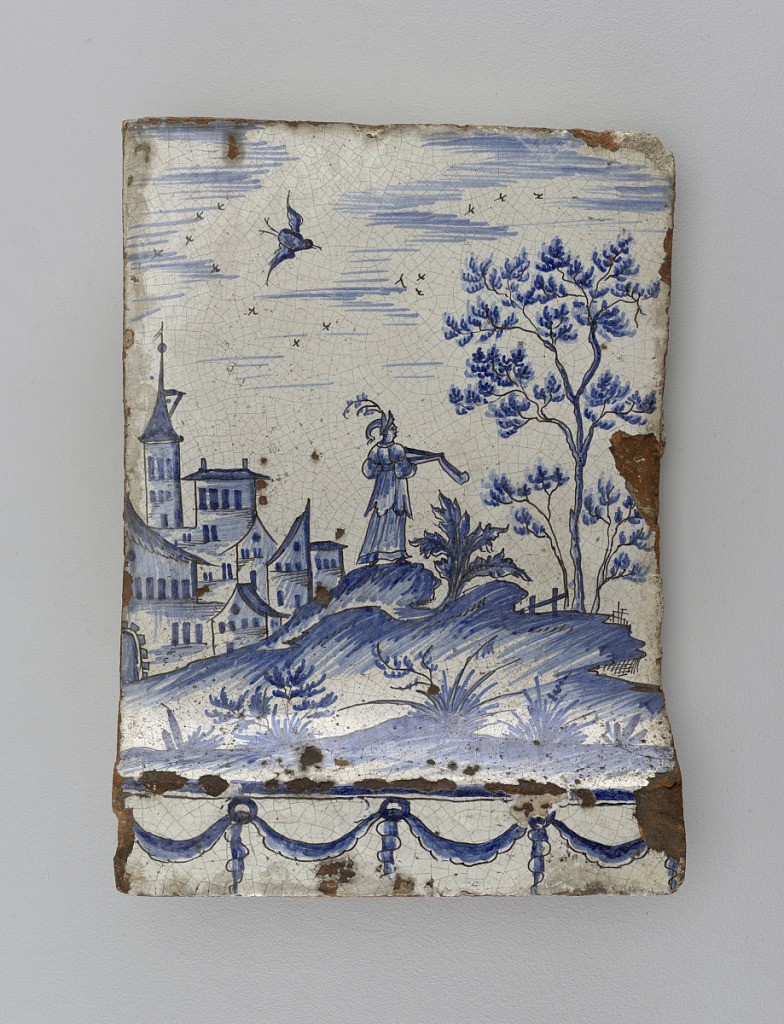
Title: Tile from a stove
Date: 18th century
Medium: glazed red earthenware, tin-enamelled
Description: Vertical rectangle with outcurve base. Blue and white landscape with tall ruined buildings, walled garden at left. Butterfly and birds in air. Base has drapery festoon.